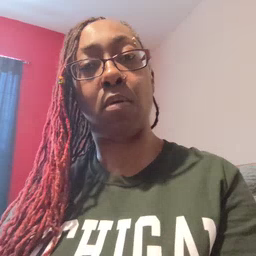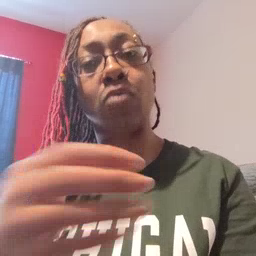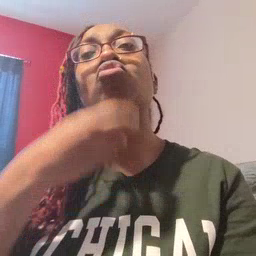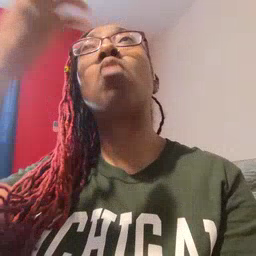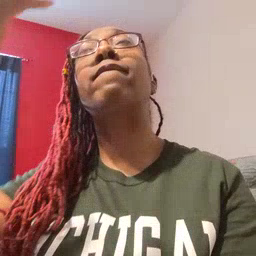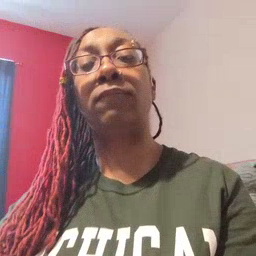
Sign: giraffe